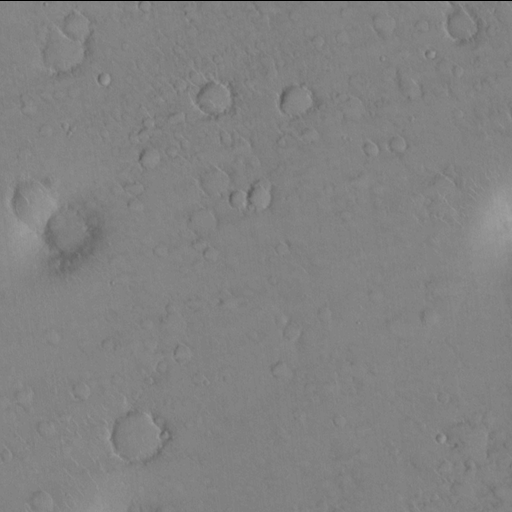
Objects detected: cone, cone, cone